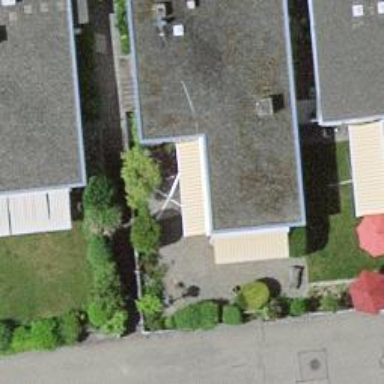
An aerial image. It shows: Garage.